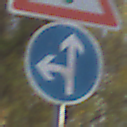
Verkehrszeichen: VorgeschriebeneFahrtrichtungGeradeausOderLinks
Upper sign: Lichtzeichenanlage
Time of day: MorningAfternoon
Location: Outdoor (Urban)
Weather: PartlyCloudy
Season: NotSpecified
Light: Natural